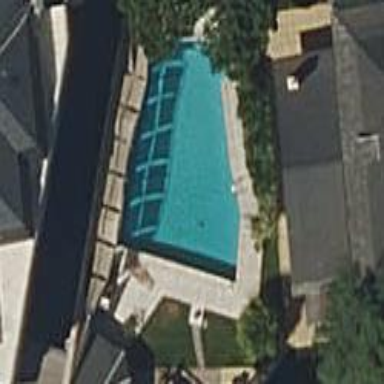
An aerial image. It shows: Swimming pool located in leisure land.